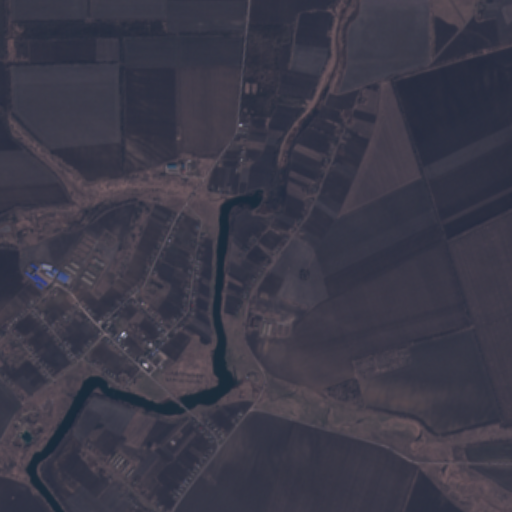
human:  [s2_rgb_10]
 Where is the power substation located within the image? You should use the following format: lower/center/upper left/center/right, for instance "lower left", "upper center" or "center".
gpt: The power substation is located in the center left of the image.
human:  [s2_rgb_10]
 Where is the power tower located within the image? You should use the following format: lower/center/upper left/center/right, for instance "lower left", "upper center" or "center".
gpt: The power tower is located in the center left of the image.
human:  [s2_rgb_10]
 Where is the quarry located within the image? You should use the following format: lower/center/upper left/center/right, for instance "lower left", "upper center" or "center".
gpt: There is no quarry in the image.